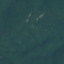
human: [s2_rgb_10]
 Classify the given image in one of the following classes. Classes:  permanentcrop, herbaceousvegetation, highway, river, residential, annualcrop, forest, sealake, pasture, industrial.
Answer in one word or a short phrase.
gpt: Forest